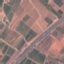
Label: Highway